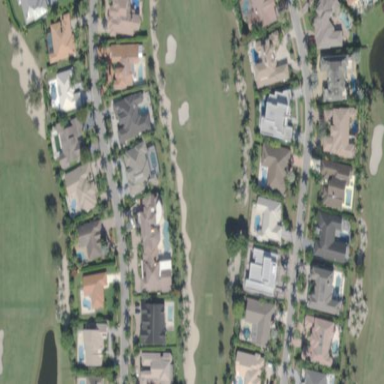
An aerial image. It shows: Sandy area is golf bunker.